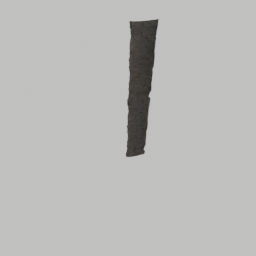
Label: architecture